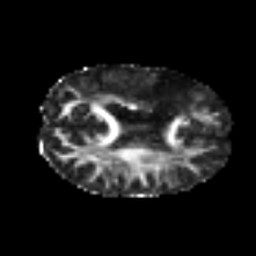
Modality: FA
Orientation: axial
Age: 47
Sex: female
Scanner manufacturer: siemens
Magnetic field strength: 3 T
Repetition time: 6.1 s
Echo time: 0.101 s